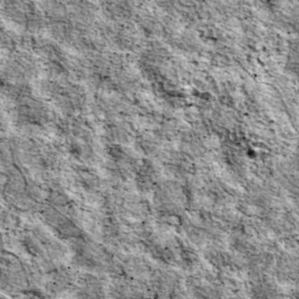
Label: non_frost